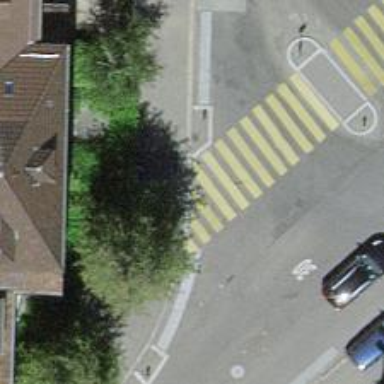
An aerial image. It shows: Kerb barrier.